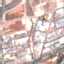
Label: Industrial